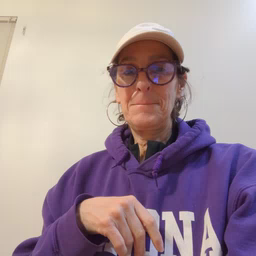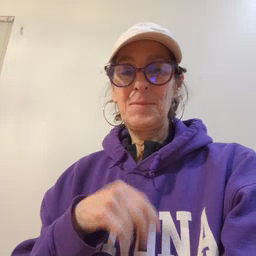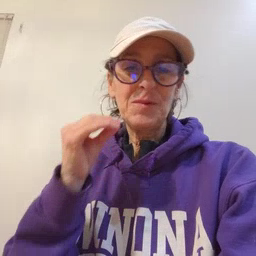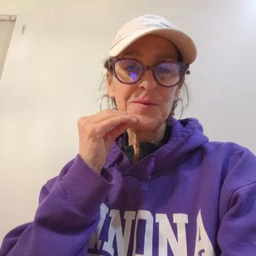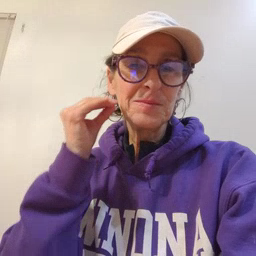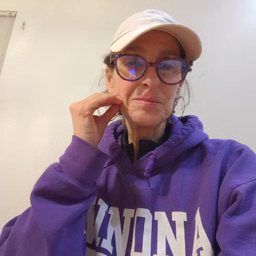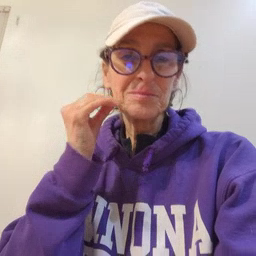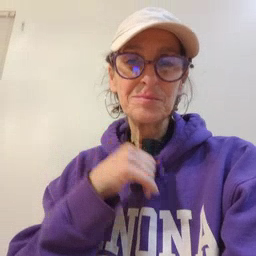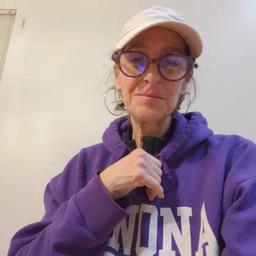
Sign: home